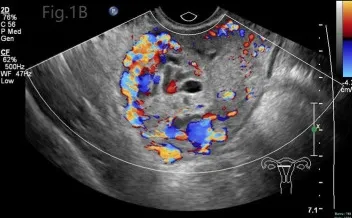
(B) Color Doppler showed that the mass was filled with abundant blood flow signals.
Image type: radiology (ultrasound)